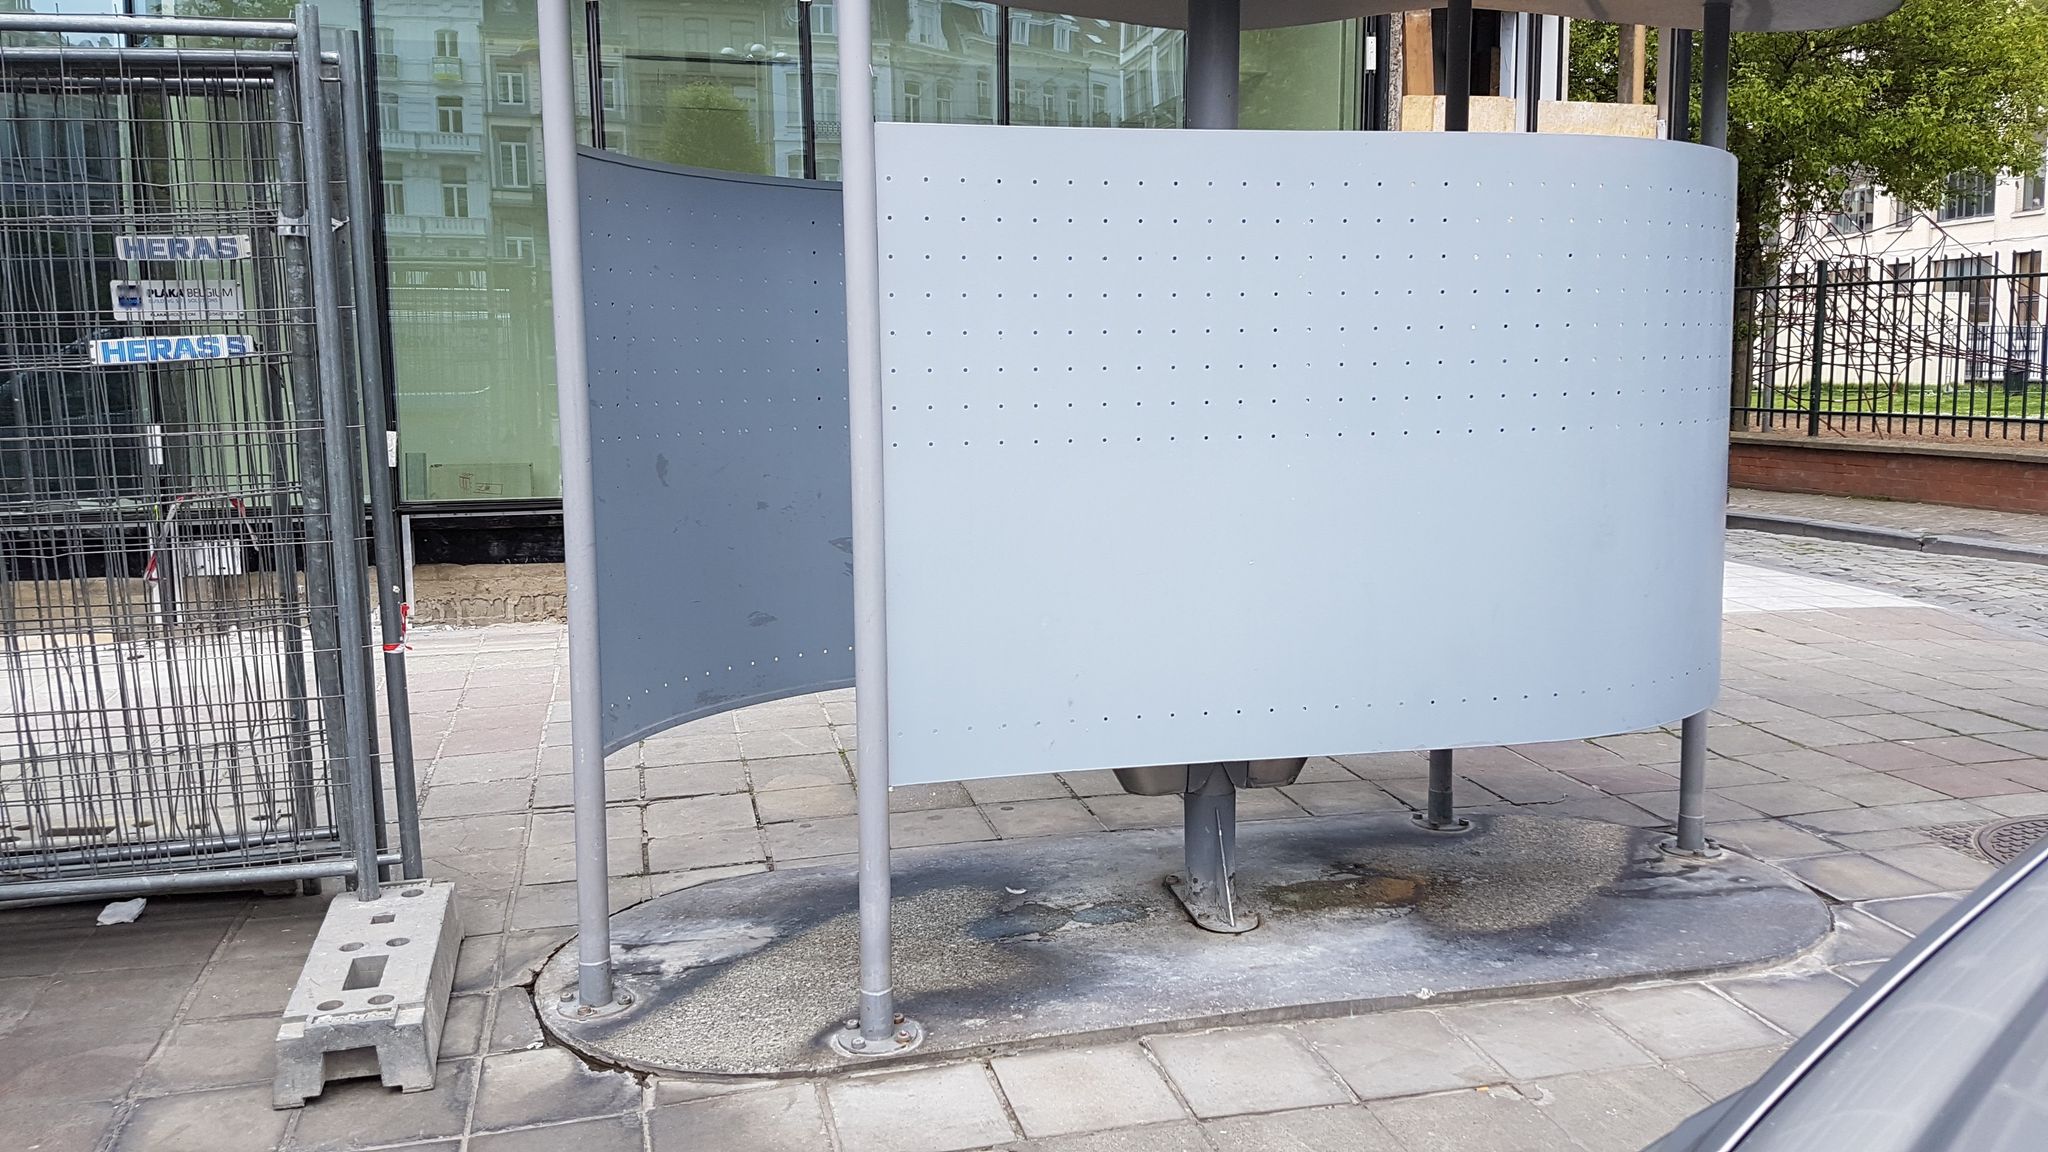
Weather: clear
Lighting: day
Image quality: good
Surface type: walking surface
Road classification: pedestrian, footway
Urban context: urban centre
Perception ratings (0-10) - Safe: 1.11, Lively: 5.93, Beautiful: 1.88, Boring: 5.72, Depressing: 7.14, Wealthy: 6.6